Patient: sex M, age 32
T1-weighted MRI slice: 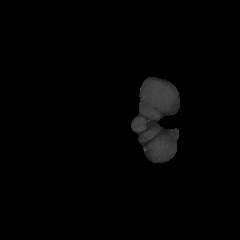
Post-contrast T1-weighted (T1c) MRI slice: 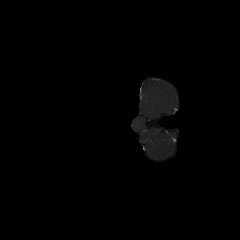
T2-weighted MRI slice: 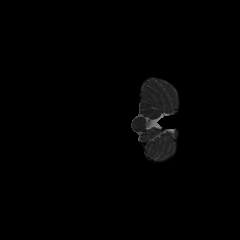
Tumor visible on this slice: no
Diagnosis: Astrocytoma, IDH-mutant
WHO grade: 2